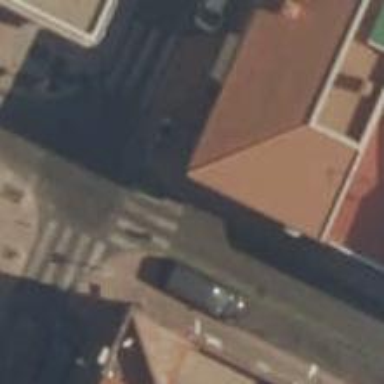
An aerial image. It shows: Uncontrolled zebra crossing on the road.